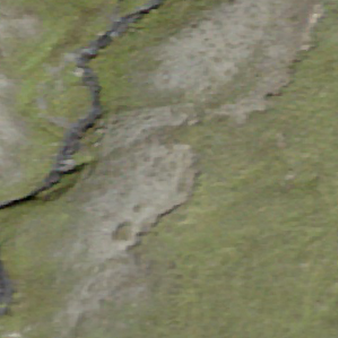
Label: other